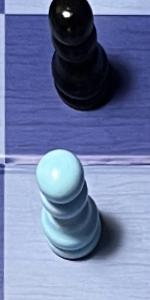
Label: Pawn_White